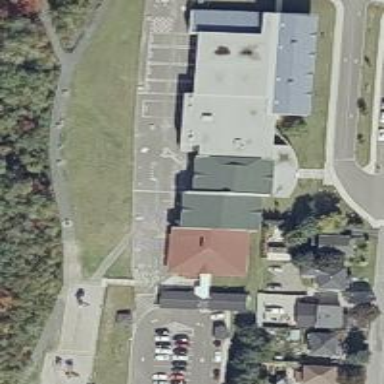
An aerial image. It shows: School building.